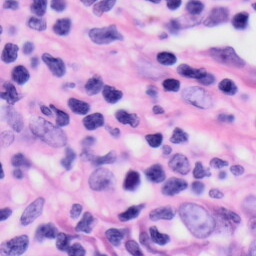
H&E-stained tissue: Skin